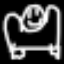
Label: frog